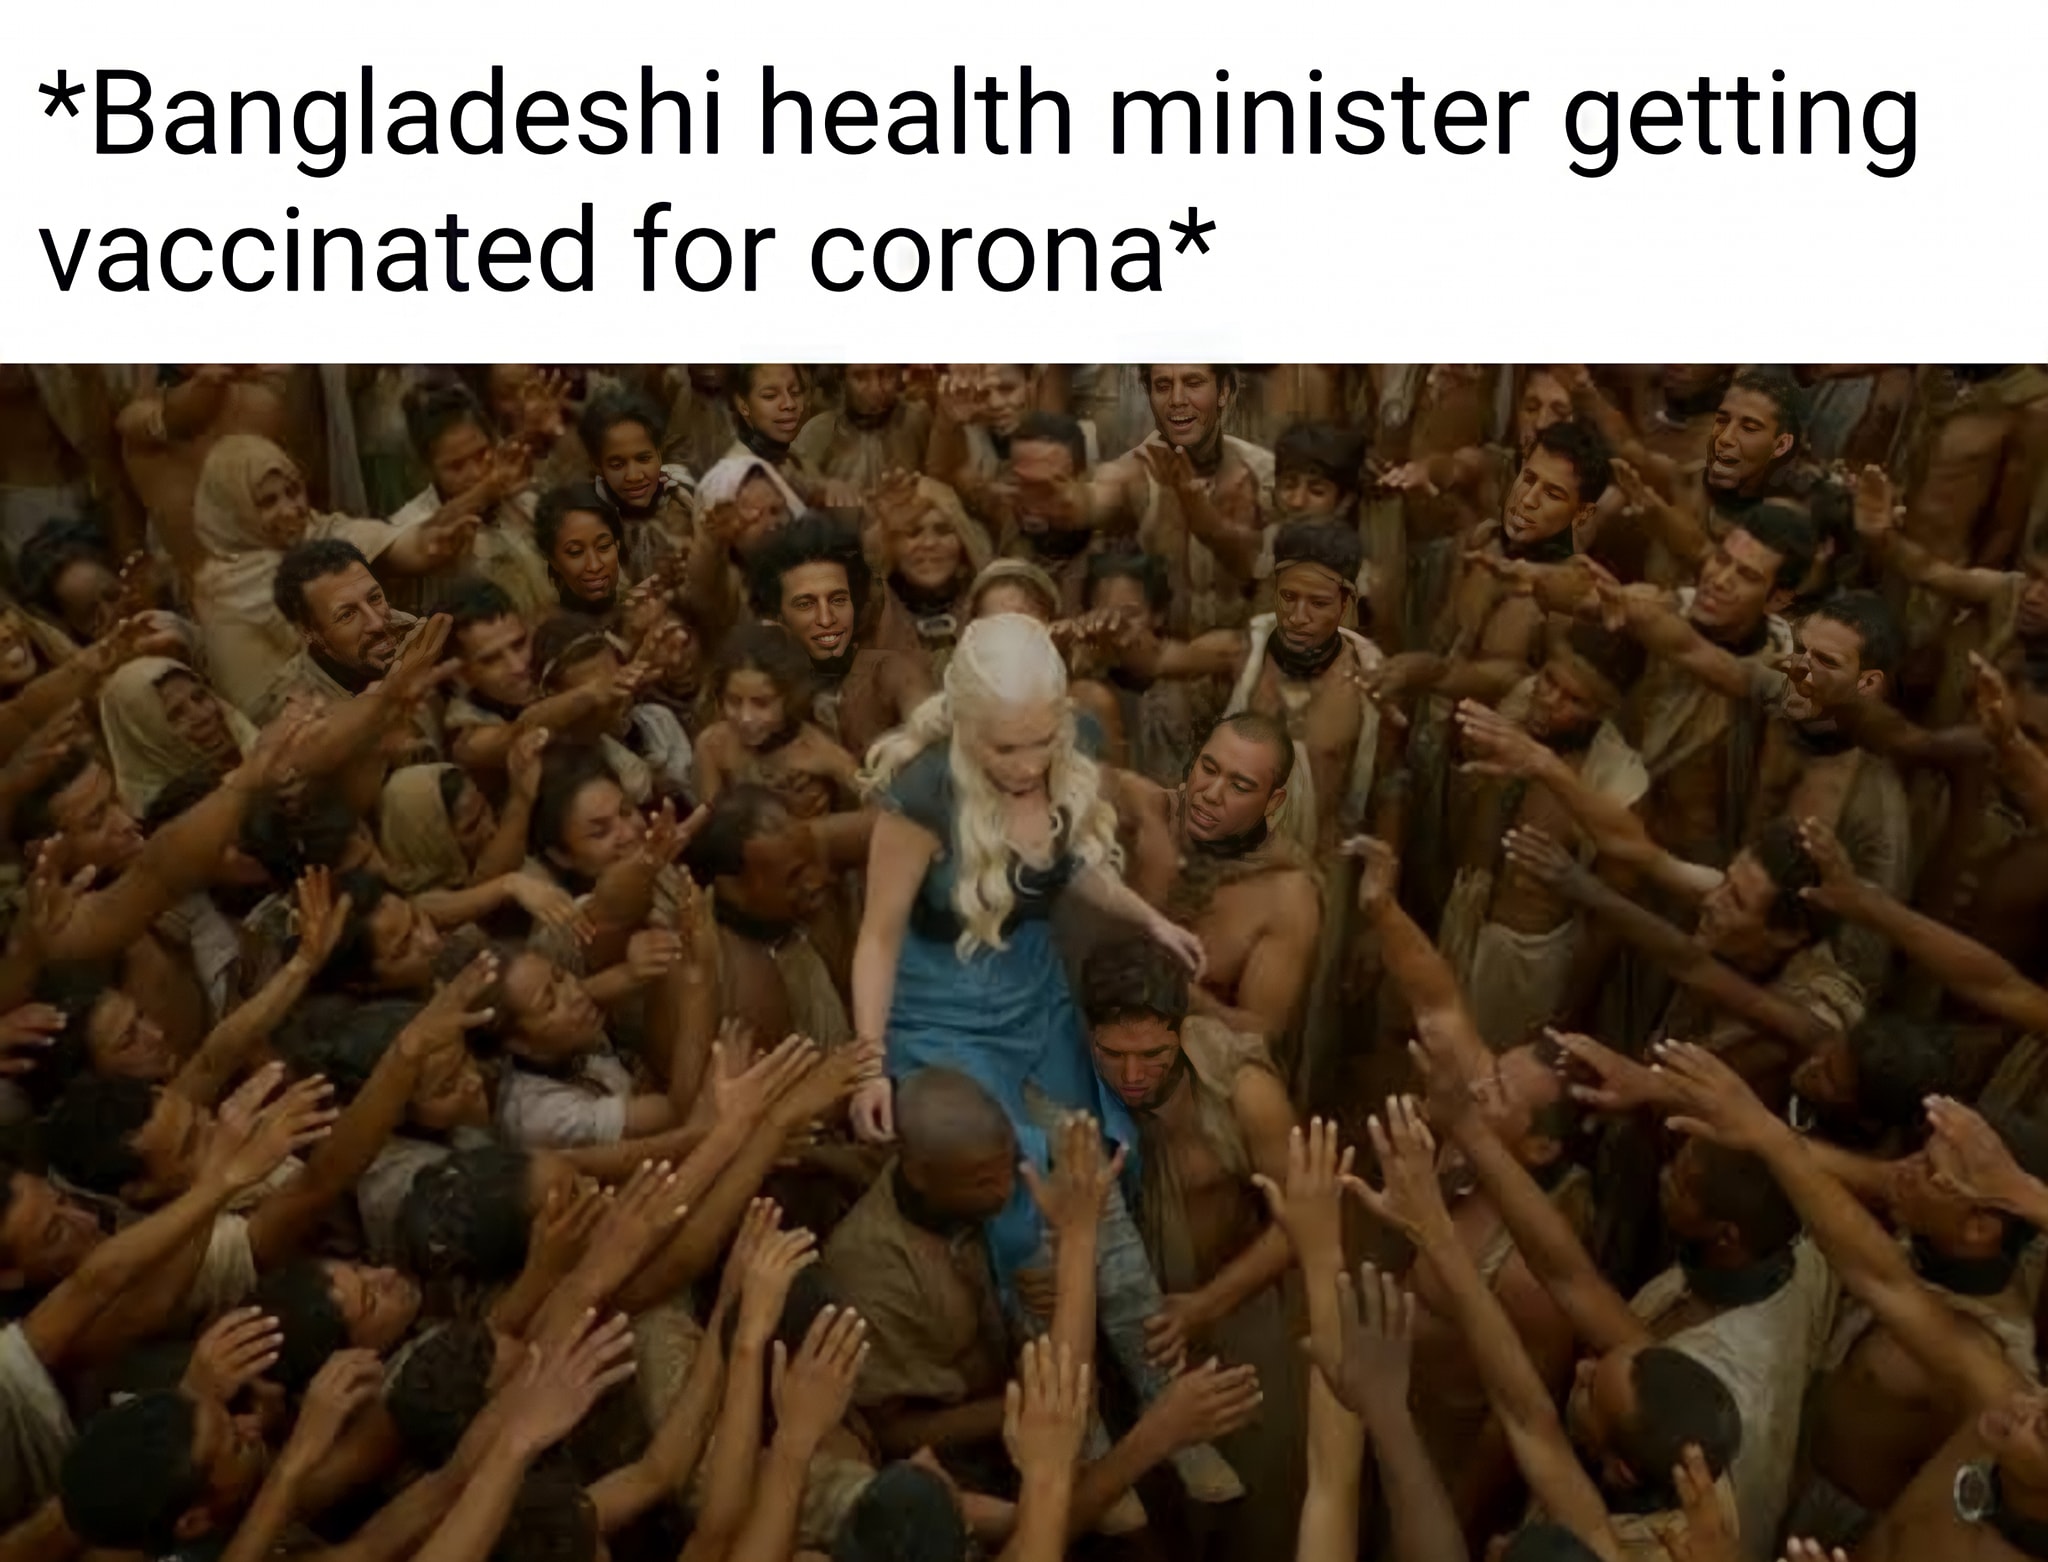
Caption: *Bangladeshi health minister getting vaccinated for corona*
Label: hate